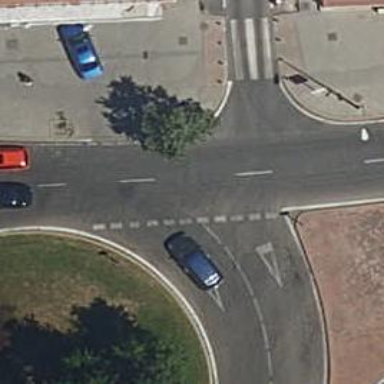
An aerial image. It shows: Secondary road with circular junction.